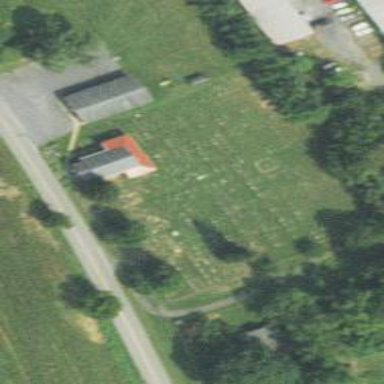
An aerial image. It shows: Cemetery.